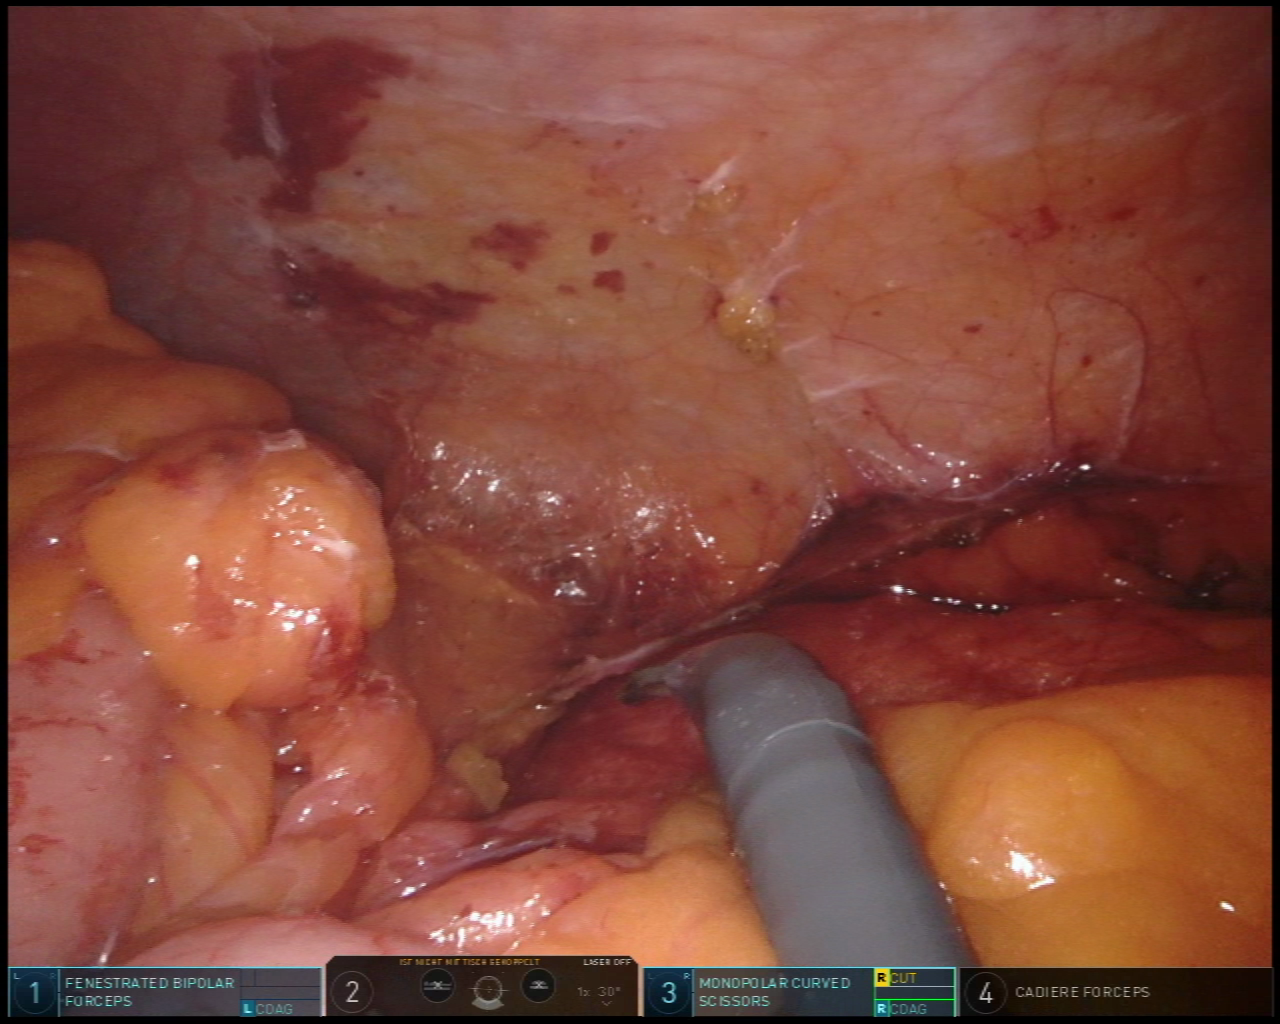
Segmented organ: colon
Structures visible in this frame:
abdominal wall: yes
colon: yes
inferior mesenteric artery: no
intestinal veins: no
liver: no
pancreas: no
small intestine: no
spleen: no
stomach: no
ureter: no
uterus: no
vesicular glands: no